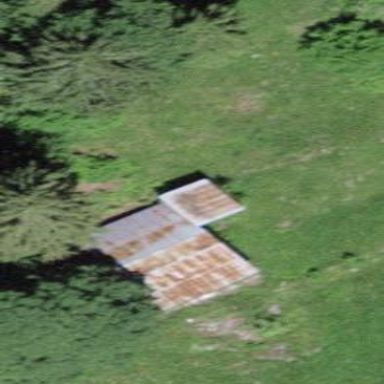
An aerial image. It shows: Barn.